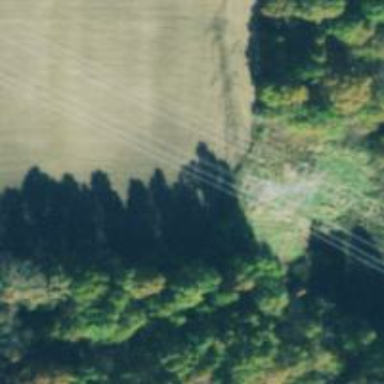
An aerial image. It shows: Lattice structure tower used for power transmission.